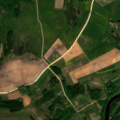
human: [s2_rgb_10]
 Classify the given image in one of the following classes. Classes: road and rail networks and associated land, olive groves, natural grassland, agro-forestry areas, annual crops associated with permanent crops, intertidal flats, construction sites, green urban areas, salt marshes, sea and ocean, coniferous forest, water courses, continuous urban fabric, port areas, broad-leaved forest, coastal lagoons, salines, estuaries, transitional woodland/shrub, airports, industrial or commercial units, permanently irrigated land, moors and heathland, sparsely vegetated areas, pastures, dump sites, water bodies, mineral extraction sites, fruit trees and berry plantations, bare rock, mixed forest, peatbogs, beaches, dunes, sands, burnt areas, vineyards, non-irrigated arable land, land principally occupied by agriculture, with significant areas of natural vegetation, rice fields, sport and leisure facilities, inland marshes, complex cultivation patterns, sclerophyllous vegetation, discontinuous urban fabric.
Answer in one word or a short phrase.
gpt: non-irrigated arable land, complex cultivation patterns, land principally occupied by agriculture, with significant areas of natural vegetation, water courses